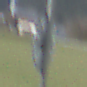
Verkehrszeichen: EndeUeberholverbot
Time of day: MorningAfternoon
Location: Outdoor (Nature)
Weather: PartlyCloudy
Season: NotSpecified
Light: Natural